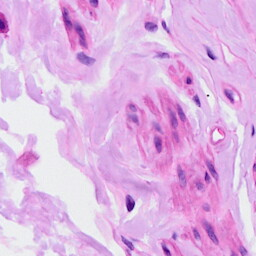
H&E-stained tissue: Ovarian